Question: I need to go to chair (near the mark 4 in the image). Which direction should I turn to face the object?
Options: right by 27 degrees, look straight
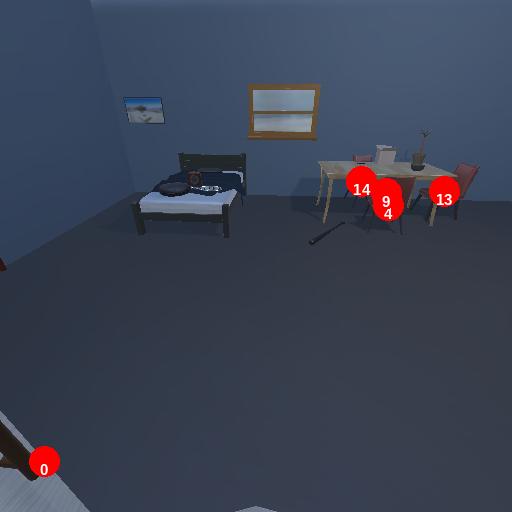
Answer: right by 27 degrees